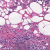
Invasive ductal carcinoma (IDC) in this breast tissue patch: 0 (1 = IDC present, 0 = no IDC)